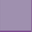
Piece: xx